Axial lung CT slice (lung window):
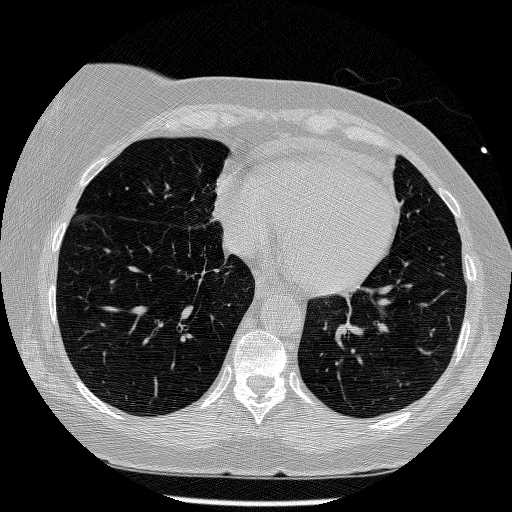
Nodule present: no